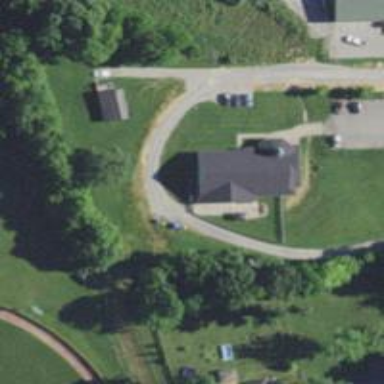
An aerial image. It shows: Veterinary facility.